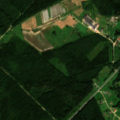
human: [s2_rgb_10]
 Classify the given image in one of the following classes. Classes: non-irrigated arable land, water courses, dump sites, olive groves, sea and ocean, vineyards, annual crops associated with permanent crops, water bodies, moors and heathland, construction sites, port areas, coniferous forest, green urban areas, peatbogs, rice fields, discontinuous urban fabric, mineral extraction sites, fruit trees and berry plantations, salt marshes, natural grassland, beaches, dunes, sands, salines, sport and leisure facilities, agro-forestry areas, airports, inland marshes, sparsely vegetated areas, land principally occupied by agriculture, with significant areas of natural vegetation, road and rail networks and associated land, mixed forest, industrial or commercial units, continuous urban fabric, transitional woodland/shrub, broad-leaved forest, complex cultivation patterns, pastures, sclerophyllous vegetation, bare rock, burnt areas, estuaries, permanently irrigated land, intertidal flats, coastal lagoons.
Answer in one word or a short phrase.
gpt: discontinuous urban fabric, complex cultivation patterns, coniferous forest, mixed forest, transitional woodland/shrub